Field crop: maize
Growth stage: 2
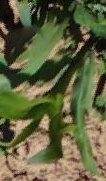
Species: maize